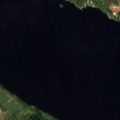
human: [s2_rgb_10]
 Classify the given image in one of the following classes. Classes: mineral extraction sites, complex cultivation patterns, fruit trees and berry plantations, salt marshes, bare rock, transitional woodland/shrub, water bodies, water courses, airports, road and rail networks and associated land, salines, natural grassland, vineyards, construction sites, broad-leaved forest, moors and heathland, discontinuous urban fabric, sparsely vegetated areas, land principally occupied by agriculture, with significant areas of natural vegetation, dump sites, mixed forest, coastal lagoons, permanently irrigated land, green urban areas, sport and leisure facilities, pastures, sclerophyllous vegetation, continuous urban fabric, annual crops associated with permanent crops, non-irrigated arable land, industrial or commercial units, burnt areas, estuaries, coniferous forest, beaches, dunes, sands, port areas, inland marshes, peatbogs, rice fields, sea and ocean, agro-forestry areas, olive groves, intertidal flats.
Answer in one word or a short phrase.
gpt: coniferous forest, mixed forest, water bodies